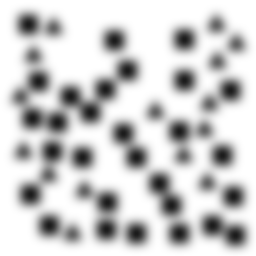
Squares: 29
Triangles: 15
Stars: 0
Total shapes: 44